Question: I created a forecasting model using 'stlf(), auto.arima(), HoltWinters()' methods in R and I get something like this:

What does the colouring mean i.e. what does the grey area and purplish area indicate?
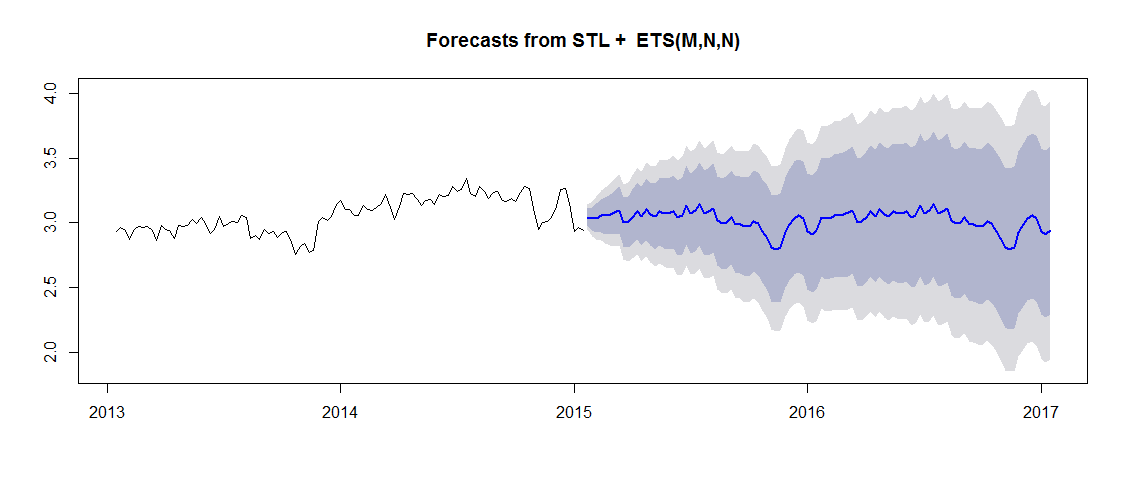
Answer: To put it simple, it means that there is a 80 or 95 % chance that your future values will lie in the respectful shaded areas. On the other hand it also means that your point forecasts (dark blue line) have 0 % probability of realization.